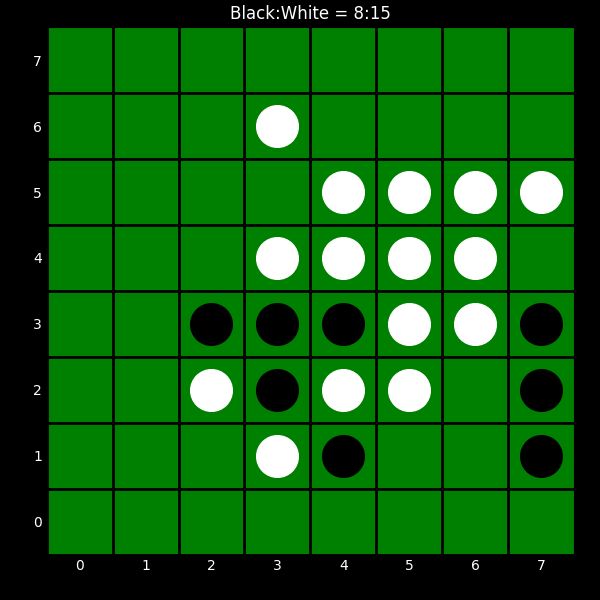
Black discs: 8
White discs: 15